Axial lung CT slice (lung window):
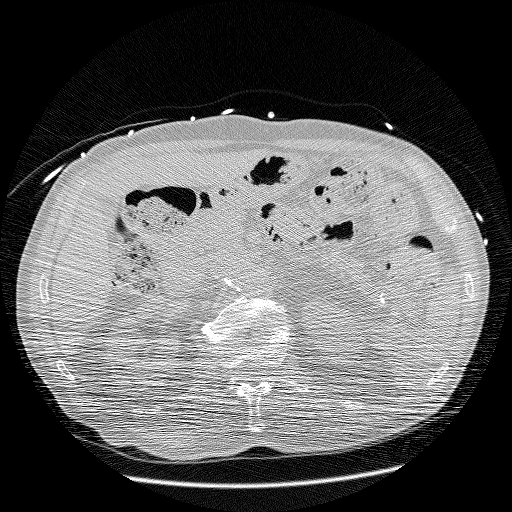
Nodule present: no